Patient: sex F, age 39
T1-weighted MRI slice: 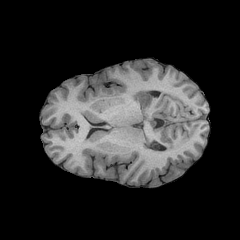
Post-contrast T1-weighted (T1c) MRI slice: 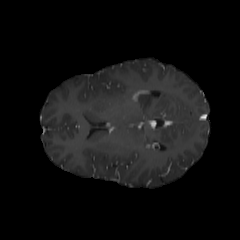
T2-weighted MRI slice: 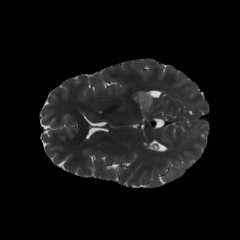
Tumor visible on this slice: yes
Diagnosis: Astrocytoma, IDH-mutant
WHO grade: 4